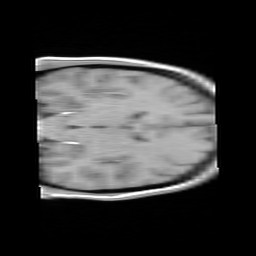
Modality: FLASH
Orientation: coronal
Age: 21
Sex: female
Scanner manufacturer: siemens
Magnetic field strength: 3 T
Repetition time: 0.245 s
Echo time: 0.0026 s